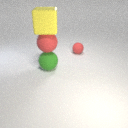
large red rubber sphere above large green rubber sphere